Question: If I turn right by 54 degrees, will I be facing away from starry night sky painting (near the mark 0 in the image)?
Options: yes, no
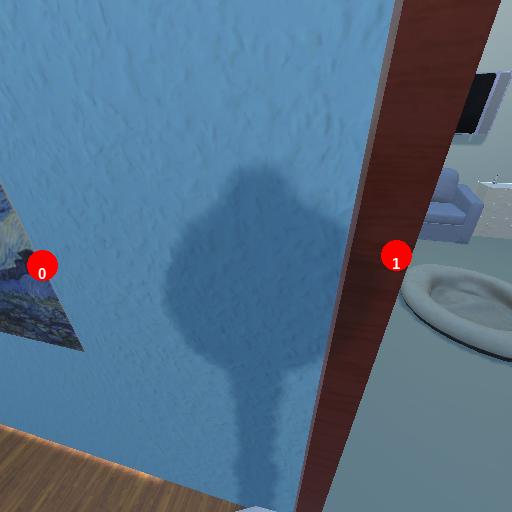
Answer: yes